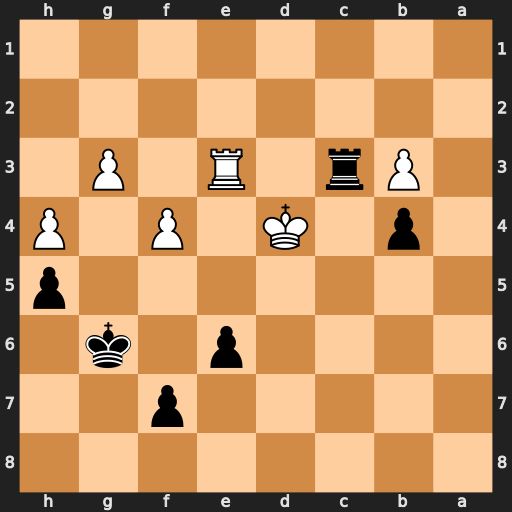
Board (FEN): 8/5p2/4p1k1/7p/1p1K1P1P/1Pr1R1P1/8/8
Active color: b
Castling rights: -
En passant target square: -
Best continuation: Rxe3 Kxe3 Kf5